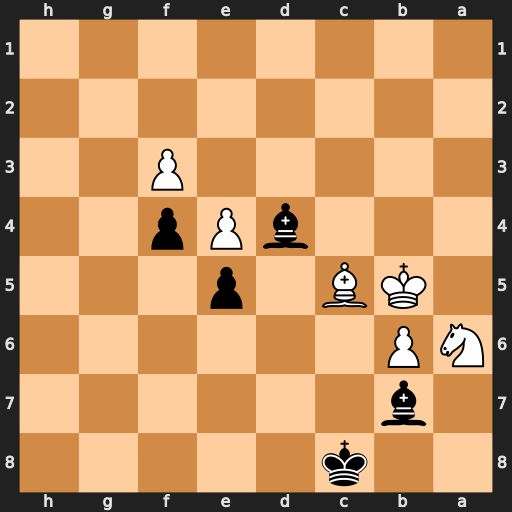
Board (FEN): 2k5/1b6/NP6/1KB1p3/3bPp2/5P2/8/8
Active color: b
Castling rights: -
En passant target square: -
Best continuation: Bxa6+ Kxa6 Bxc5